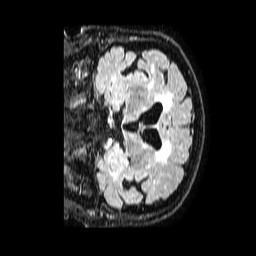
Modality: FLAIR
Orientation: coronal
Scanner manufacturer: philips
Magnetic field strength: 1.5 T
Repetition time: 4.8 s
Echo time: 0.3 s